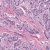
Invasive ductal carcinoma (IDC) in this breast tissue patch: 1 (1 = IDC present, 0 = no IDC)